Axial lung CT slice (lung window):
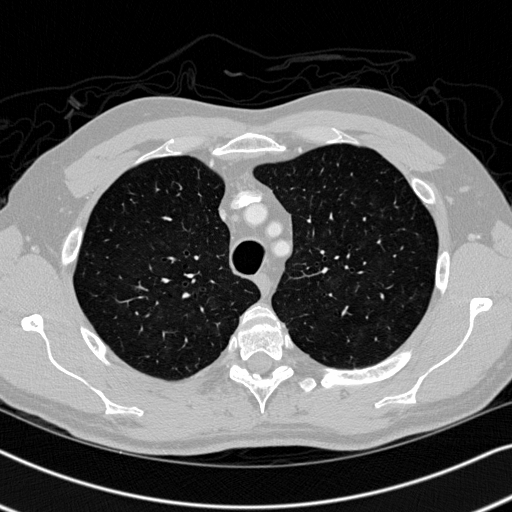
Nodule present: no